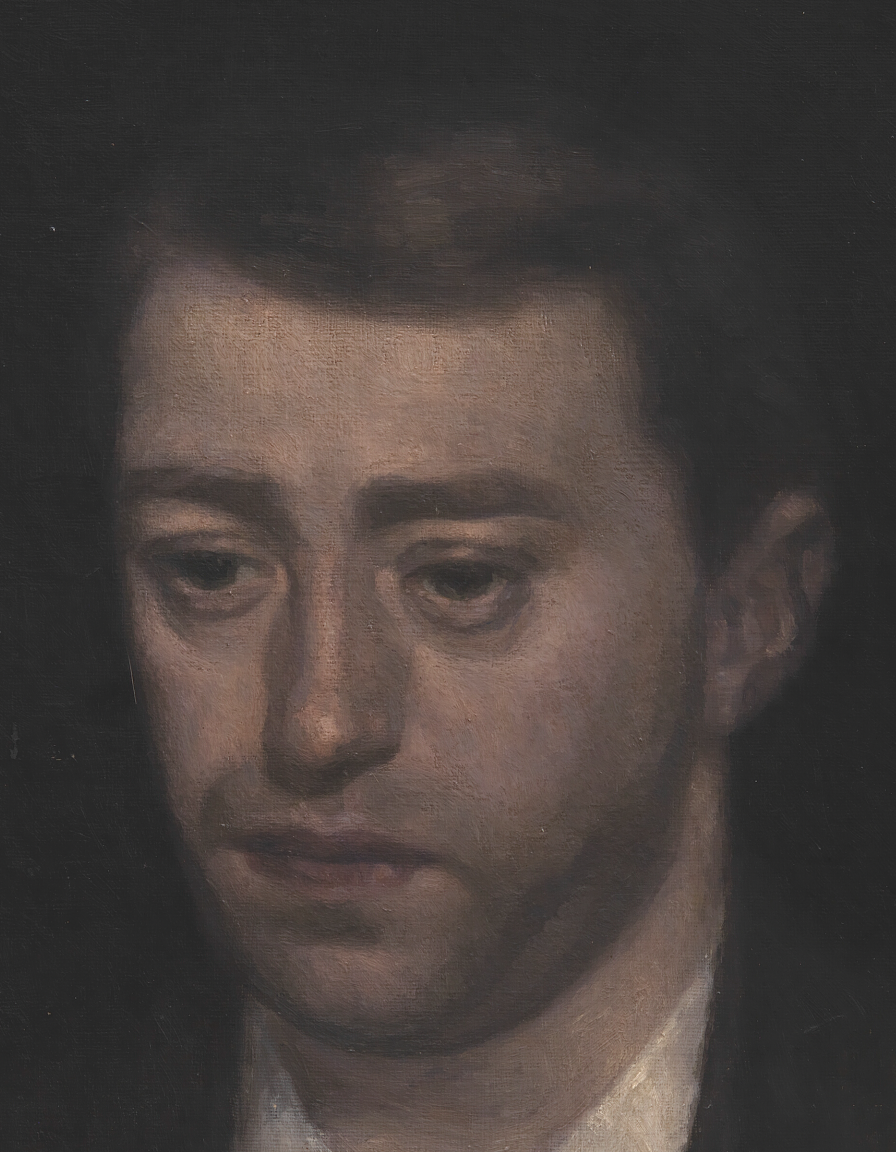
portrait painting, close up, soft diffused light, young man in dark jacket with white shirt facing viewer with downcast gaze, dark atmospheric background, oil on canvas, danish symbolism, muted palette